Question: Rebus has flexible system that allows me to specify different endpoints for different message types, either in 'web.config' or by implementing a custom 'IDetermineMessageOwnership'.
As far as I can tell, message ownership is represented simply by a string. Using the MSMQ transport, this string points to a queue to which the message is delivered. With RabbitMQ, the string is used as a for the message, which is then delivered to a generic named "Rebus". Rebus is a nice fellow, so he also sets up a in the RabbitMQ server, using the same name, and makes a from topic to queue within the Rebus exchange.
My question is this: Is it possible to have Rebus create queues and bindings, but still deliver the messages to an exchange with a relevant topic set for each message?
Declaring the queues and bindings manually will allow me to set up an awesome topic exchange, using bindings with wildcards and what not. Here is a nice illustration of a topic exchange with funky bindings, just to make my question look more sleek and sexy:

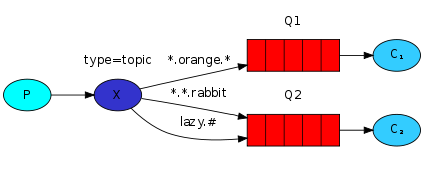
Answer: Sounds to me like you want to do something like this:
'''
Configure.With(yourFavoriteContainer)
.Transport(t => t.UseRabbitMq(...)
.ManageSubscriptions()) //< BAM!!1
.(...)
'''
which lets Rebus take advantage of the fact that Rebus' 'RabbitMqMessageQueue' implements 'IMulticastTransport', which in turn turns handling of all things multicast over to Rabbit.
It's just important that all of your Rabbit-enabled Rebus endpoints agree on letting Rabbit 'ManageSubscriptions' - otherwise, weird stuff might happen ;)
It means that
- 'bus.Subscribe<SomeEvent>''"SomeEvent.SomeNamespace" -> myInputQueue'- '"SomeEvent.SomeNamespace"'- -
If you require even more flexibility, you can even take responsibility of deciding the topic to publish to for each .NET type, like so:
'''
Configure.With(yourFavoriteContainer)
.Transport(t => t.UseRabbitMq(...)
.ManageSubscriptions()
.AddEventNameResolver(type => DecideTopic(type))
.(...)
'''
You can add multiple event name resolvers if you want - they will be run in sequence until one of them returns something that is not 'null'.
Does it make sense?